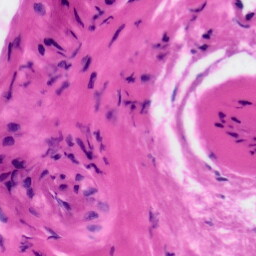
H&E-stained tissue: Tonsil